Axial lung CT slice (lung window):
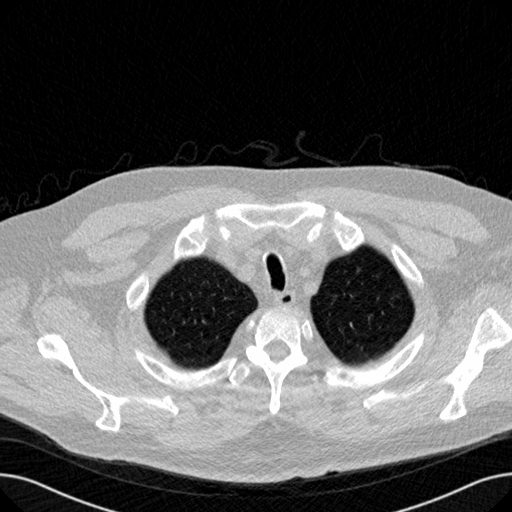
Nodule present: no